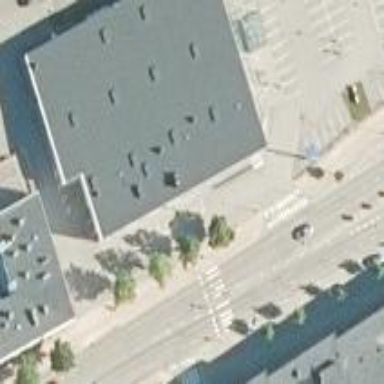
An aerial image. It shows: Retail building.